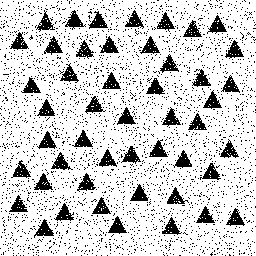
Squares: 0
Triangles: 48
Stars: 0
Total shapes: 48